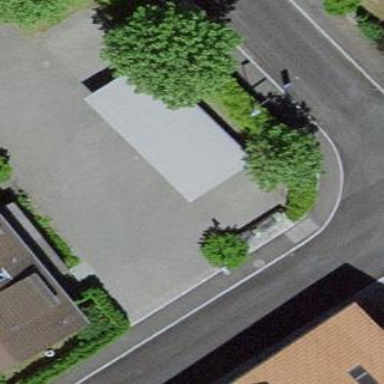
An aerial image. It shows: View of roof of building.